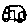
Label: car